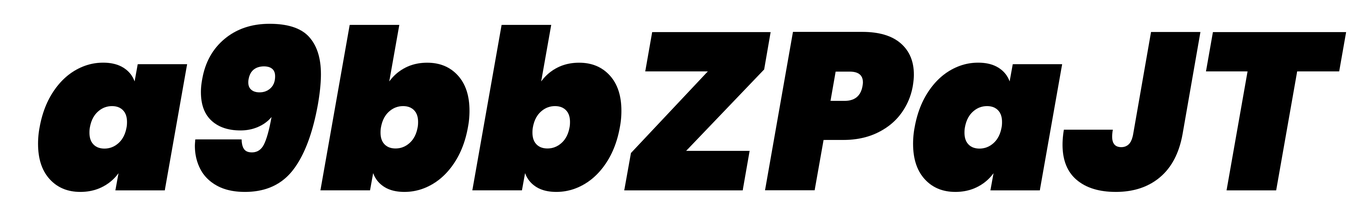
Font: Poppins-BlackItalic